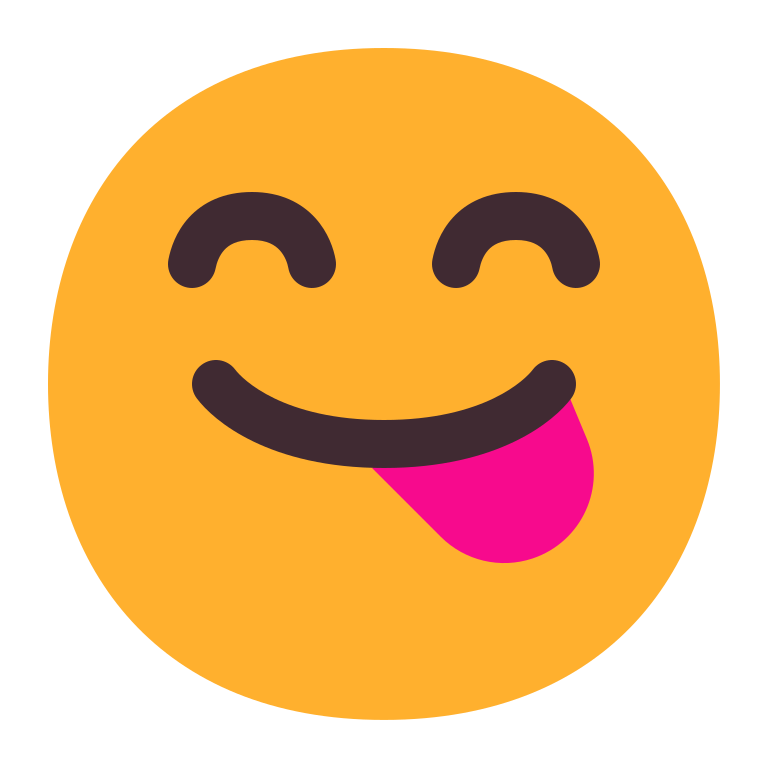
face savoring food flat